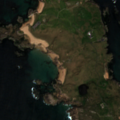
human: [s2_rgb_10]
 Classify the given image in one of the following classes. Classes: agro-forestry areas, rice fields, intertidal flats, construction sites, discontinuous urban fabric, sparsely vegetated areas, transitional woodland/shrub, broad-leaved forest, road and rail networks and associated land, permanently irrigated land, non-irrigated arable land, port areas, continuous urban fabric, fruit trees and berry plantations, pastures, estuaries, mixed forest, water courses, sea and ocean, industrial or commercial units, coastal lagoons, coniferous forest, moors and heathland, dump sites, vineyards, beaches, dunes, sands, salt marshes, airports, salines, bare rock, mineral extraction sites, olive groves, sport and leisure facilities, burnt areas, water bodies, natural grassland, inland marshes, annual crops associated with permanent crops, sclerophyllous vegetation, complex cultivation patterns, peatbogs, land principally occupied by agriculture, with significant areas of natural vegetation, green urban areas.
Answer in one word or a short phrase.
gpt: sport and leisure facilities, land principally occupied by agriculture, with significant areas of natural vegetation, sea and ocean